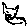
Label: cat